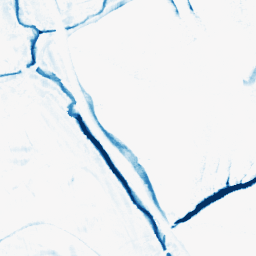
Category: morphological
Decomposition family: morphological_square
Decomposition parameters: operation: closing
size: 10
Upsampling method: bspline
Upsampling parameters: scale: 2
Upsampling scale: 2